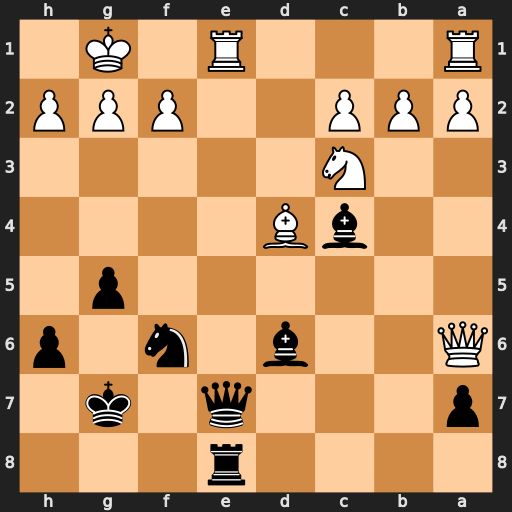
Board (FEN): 4r3/p3q1k1/Q2b1n1p/6p1/2bB4/2N5/PPP2PPP/R3R1K1
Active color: b
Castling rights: -
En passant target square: -
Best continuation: Qxe1+ Rxe1 Rxe1#